Question: I have a an angularJS application and would try to simulate a Asana.com feature.
The scenario is the following:

I have a MainController for my application in the body tag, and inside this controller I populate my names in my sidebar:
'''
.controller('MainController', ['$scope', 'NamesService', function($scope, NamesService) {
$scope.names = NamesService.query();
...
};
'''
When I click on any name (for example, Anna), my application change the route and in inject the name-edit.html template in my ng-view, represented by the content area on the picture above. I have a input used to change from Anna to Carol and a update button. When I hit the update button, It fires a function that updates in my database, changes Anna to Carol in my content area (represented by the yellow arrow position) but doesn't change the red arrow position in my sidebar.
I tried to call the following code again inside my success update callback, but doesn't work
'''
$scope.names = NamesService.query();
'''
I'd like to know how to propagate the child controller to the parent controller, changing Anna to Carol inside $scope.names. Is it possible to do this, without reloading $scope.names?
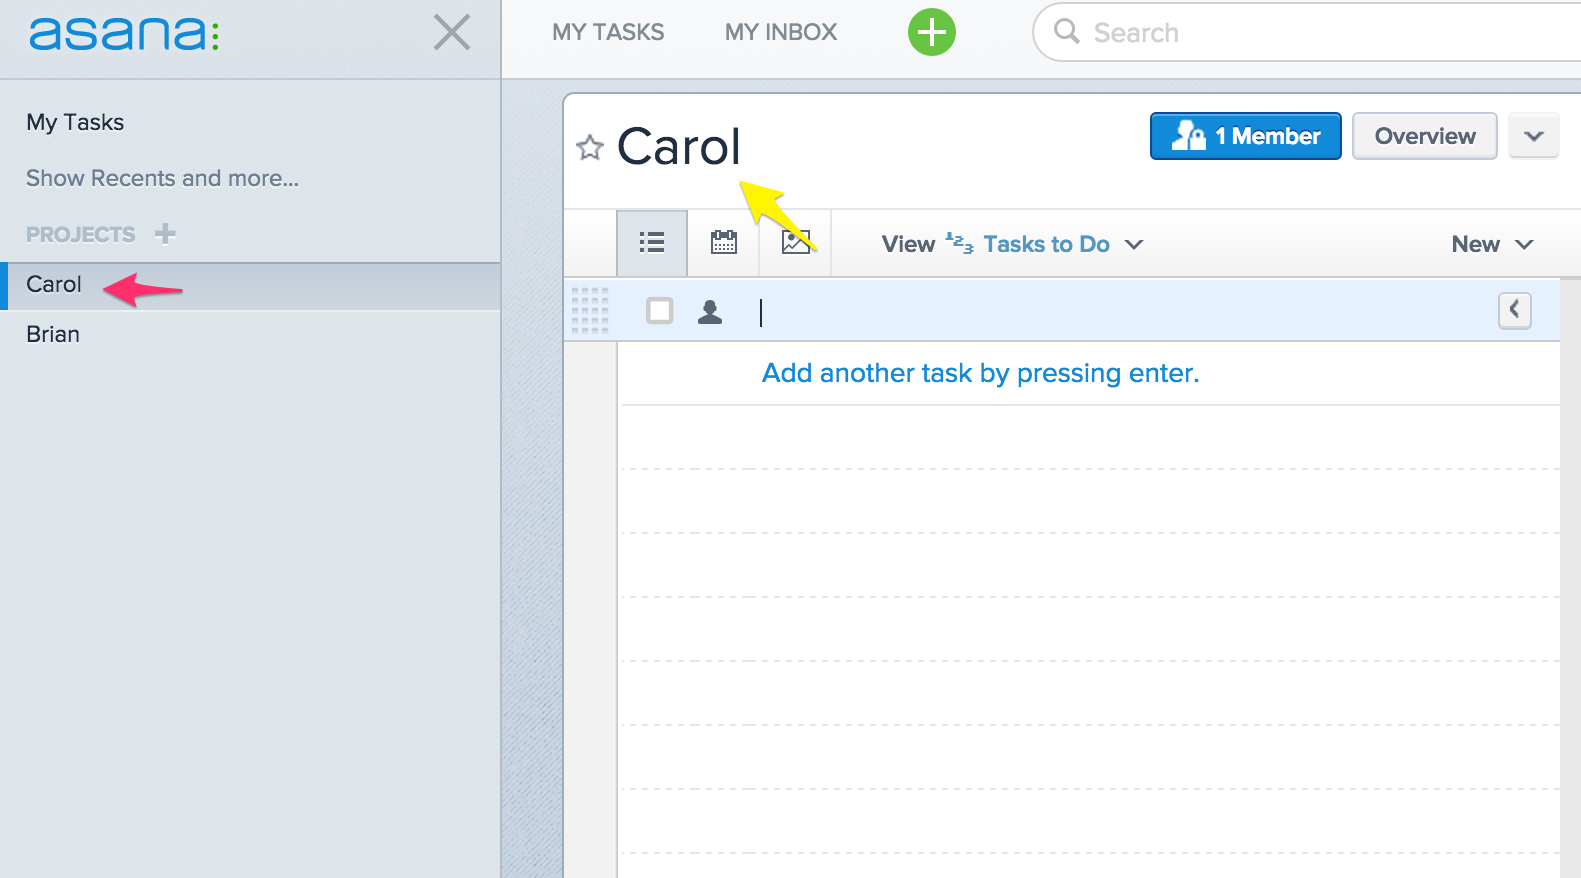
Answer: You could use event system of Angular using '$scope.$emit('eventName', eventData)' un your child controller to pass data up on the hierarchy.
'''
//child, assuming you have promise callback
NamesService.query().then(function(data){
$scope.$emit('eventName', data)
})
'''
And in your parent controller have the following
'''
//parent
$scope.$on('eventName', function(event, data){
$scope.names = data;
})
'''